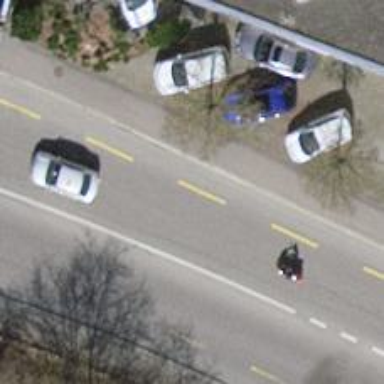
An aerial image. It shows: Primary highway with designated cycle lane.